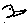
Label: bird